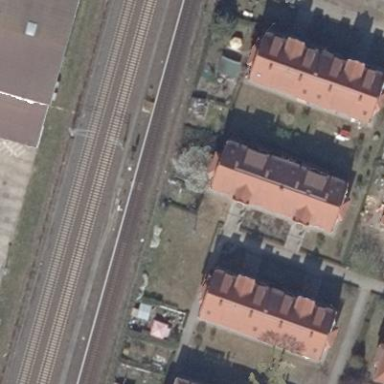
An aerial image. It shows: Gabled roof on residential building.